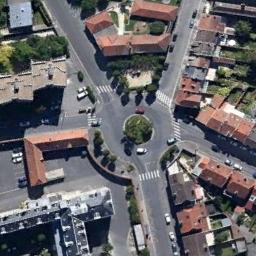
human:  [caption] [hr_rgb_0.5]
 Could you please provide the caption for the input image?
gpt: There are many buildings of different shapes and sizes around the roundabout .

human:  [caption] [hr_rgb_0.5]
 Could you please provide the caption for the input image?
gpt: The roundabout is next to buildings and trees .

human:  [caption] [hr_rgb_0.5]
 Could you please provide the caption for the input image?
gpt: There are several moving vehicles on the road at the roundabout, Many buildings and some trees and a few lawns around the roundabout .

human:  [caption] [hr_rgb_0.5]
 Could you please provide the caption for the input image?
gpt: The roundabout with five exits and entrances is in the residential area .

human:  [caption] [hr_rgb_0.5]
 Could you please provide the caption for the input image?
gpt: There are some red buildings beside the roundabout .